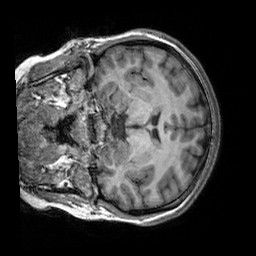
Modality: T1w
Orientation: coronal
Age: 23
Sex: female
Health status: healthy
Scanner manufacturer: siemens
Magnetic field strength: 3 T
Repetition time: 2.3 s
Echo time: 0.00303 s